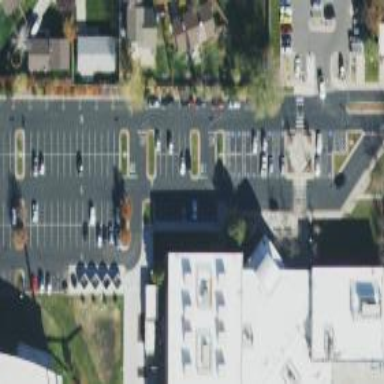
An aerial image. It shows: Parking space is available.